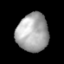
Tissue: lung
Cell type: Epithelial cells
Senescence score: 0.2335
Nuclear area (px): 1192
Mean DAPI intensity: 167.078